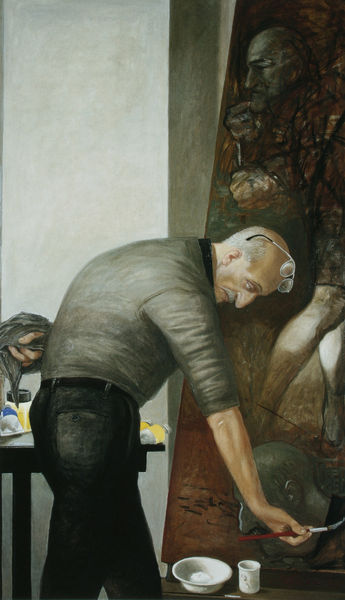
Titel: Oratorium
Künstler: Volker Stelzmann
Standort: Berlin
Institution: Galerie Eva Poll
Schlagwörter: blau, gemälde, hand, kopf, mann, schatten, weiß, gelb, grün, braun, finger, grau, haar, köpfe, nase, ohr, rücken, schwarz, tisch, gürtel, tuch, malerei, alt, bart, hemd, hose, schnurrbart, wand, arm, augen, gesicht, halten, kragen, schale, schüssel, stehen, teller, ärmel, bild, bildnis, portrait, porträt, beine, ecke, haltung, modern, farbe, oliv, füsse, vorsprung, glatze, atelier, maler, staffelei, tasse, ellenbogen, schnauzer, becher, deckel, künstler, brille, tasche, malen, pinsel, halbglatze, beckmann, weß, selbstportrait, hosentasche, oberlippenbart, bild im bild, bld, pullover, buckel, werk, brillenbügel, tube, selbstbildniss, brillenträger, elle, farbtube, farbtuben, frauenbeine, gebückter, kößfe, männerköpfe, tuben, wandvorsprung, zinken